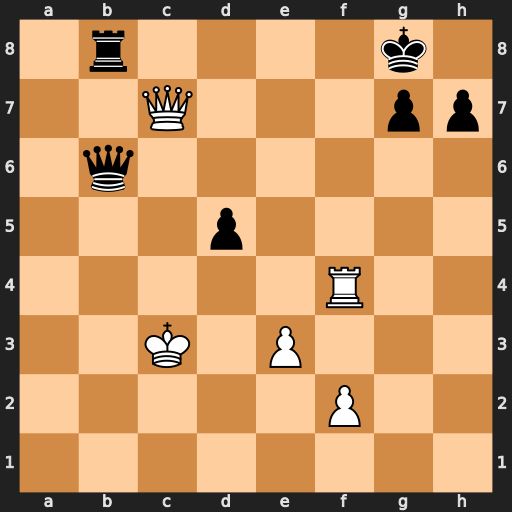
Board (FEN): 1r4k1/2Q3pp/1q6/3p4/5R2/2K1P3/5P2/8
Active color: w
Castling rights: -
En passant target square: -
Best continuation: Qf7+ Kh8 Qf8+ Rxf8 Rxf8#